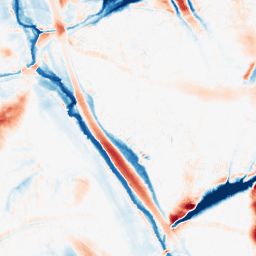
Category: morphological
Decomposition family: morphological_ellipse
Decomposition parameters: operation: average
width: 30
height: 50
Upsampling method: bilinear
Upsampling parameters: scale: 8
Upsampling scale: 8